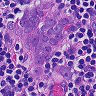
Metastatic tissue present: yes